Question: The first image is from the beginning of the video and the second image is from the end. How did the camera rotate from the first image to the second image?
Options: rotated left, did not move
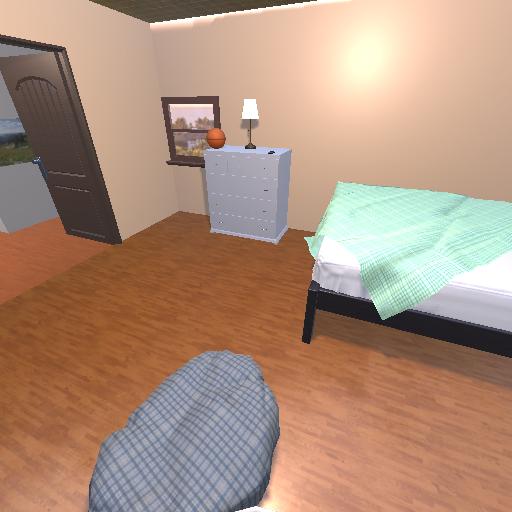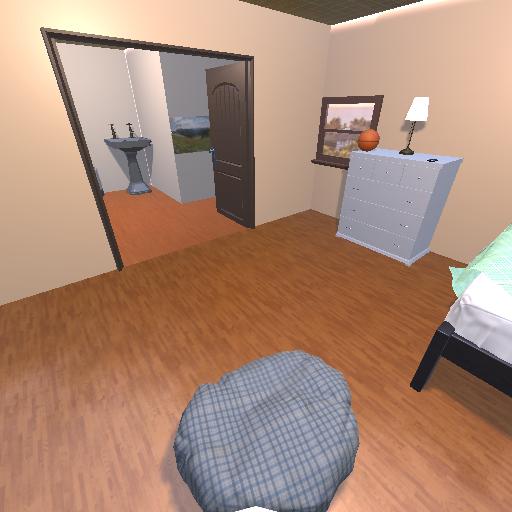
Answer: rotated left